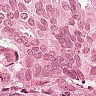
Metastatic tissue present: yes